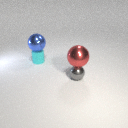
small cyan rubber cylinder to the left of small gray metal sphere